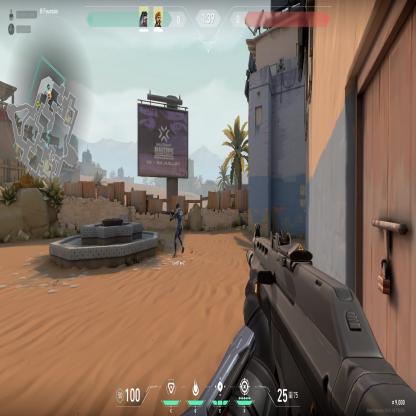
Label: teammate